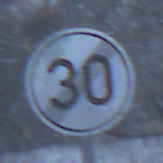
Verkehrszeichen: EndeGeschwindigkeit30
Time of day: Midday
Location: Outdoor (Nature)
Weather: Overcast
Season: Winter
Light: Natural